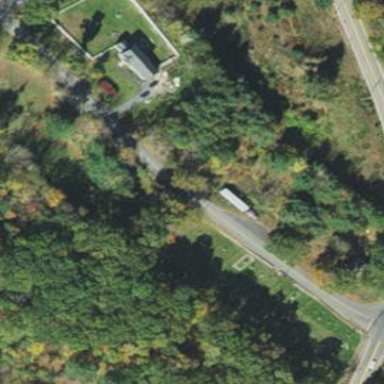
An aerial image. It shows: Cemetery with historic significance.